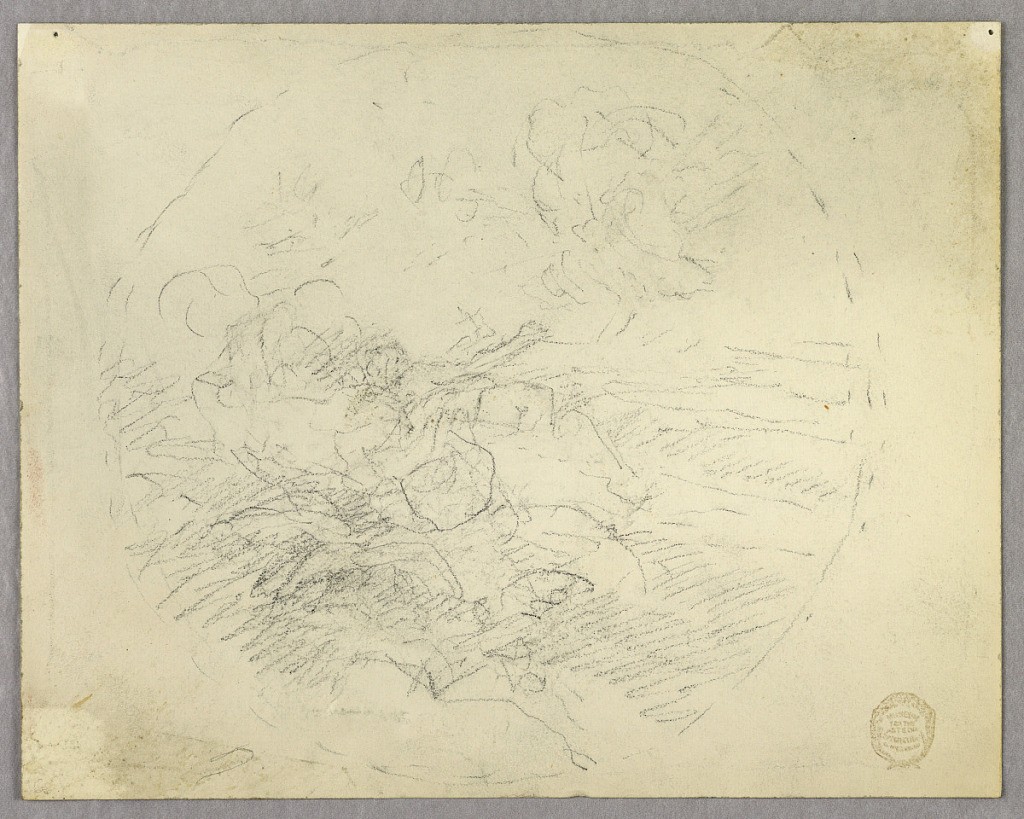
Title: Sketch of Figures in a Circle
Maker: Francis Augustus Lathrop, American, 1849–1909
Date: ca. 1895
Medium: Graphite on paper
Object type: Drawing
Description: Group of figures, lower left, inside a circle of dashes.